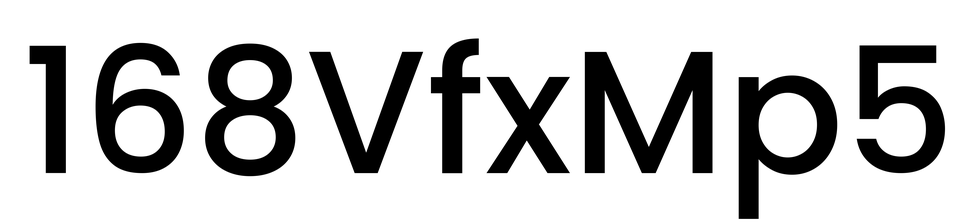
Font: Poppins-Medium